Aerial crown-view tile of a tropical tree (Barro Colorado Island, Panama), acquired 20250512:
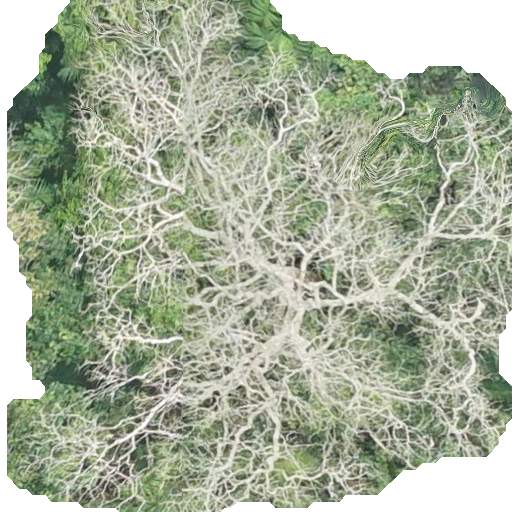
Species: Dipteryx oleifera
GBIF accepted scientific name: Dipteryx oleifera
Crown area: 344.702 m²